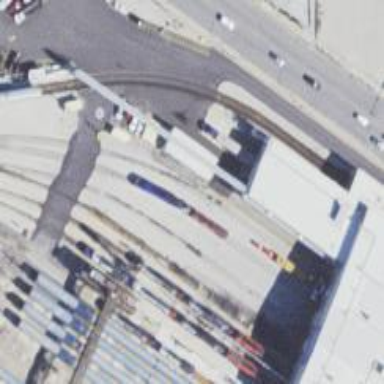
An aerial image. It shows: Railway yard in service.